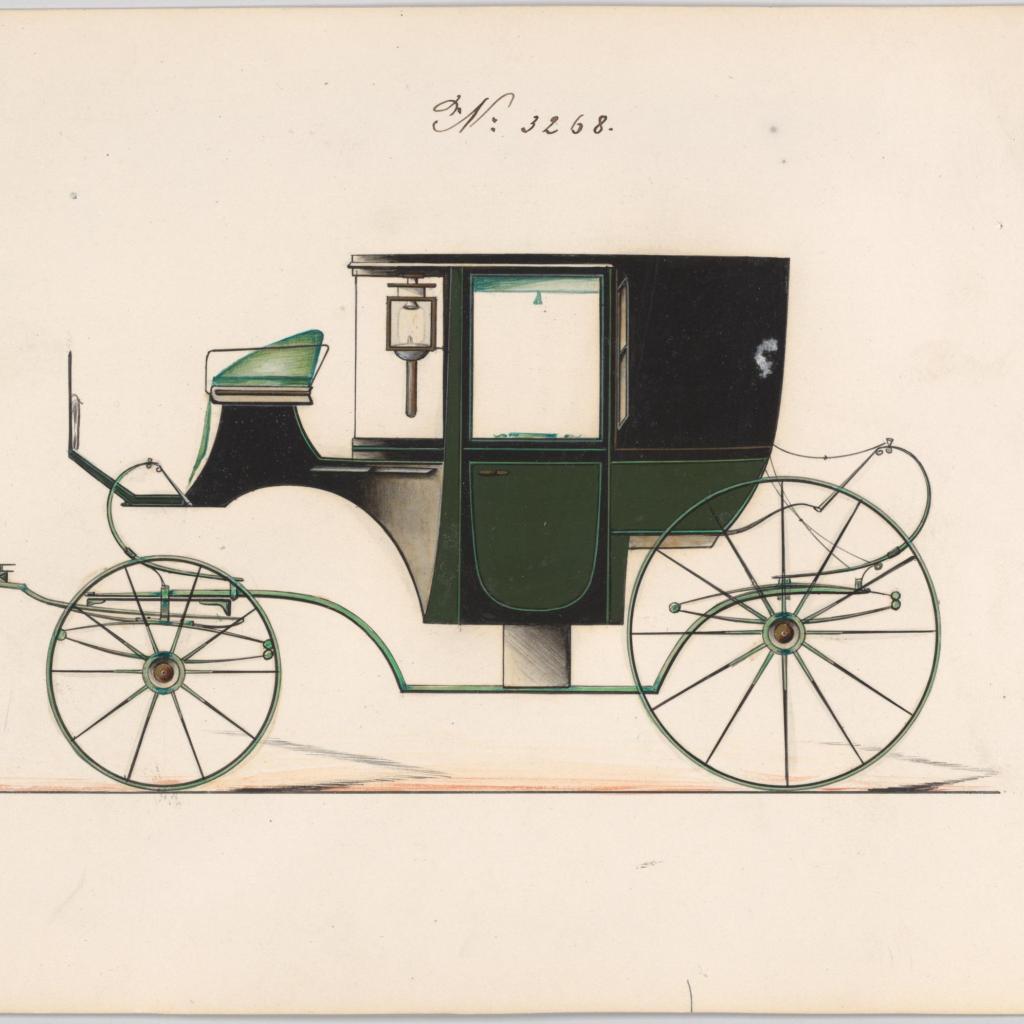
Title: Design for Coupé, no. 3268
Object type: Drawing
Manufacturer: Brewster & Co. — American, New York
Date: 1876
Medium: pen and black ink, watercolor and gouache with gum arabic
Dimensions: sheet: 6 1/2 x 9 3/8 in. (16.5 x 23.8 cm)
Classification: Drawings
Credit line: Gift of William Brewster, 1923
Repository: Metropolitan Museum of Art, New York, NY